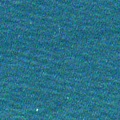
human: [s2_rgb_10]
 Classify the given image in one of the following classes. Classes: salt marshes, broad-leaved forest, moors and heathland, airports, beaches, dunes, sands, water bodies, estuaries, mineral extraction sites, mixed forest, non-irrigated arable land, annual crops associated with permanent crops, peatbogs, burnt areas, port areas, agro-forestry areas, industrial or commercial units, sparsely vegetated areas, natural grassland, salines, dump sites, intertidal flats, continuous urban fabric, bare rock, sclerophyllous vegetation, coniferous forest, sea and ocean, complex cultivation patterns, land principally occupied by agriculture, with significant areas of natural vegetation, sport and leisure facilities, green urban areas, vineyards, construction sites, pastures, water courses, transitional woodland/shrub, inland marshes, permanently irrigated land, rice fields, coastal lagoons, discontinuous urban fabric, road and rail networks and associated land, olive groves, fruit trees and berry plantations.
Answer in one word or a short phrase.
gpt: sea and ocean